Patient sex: M
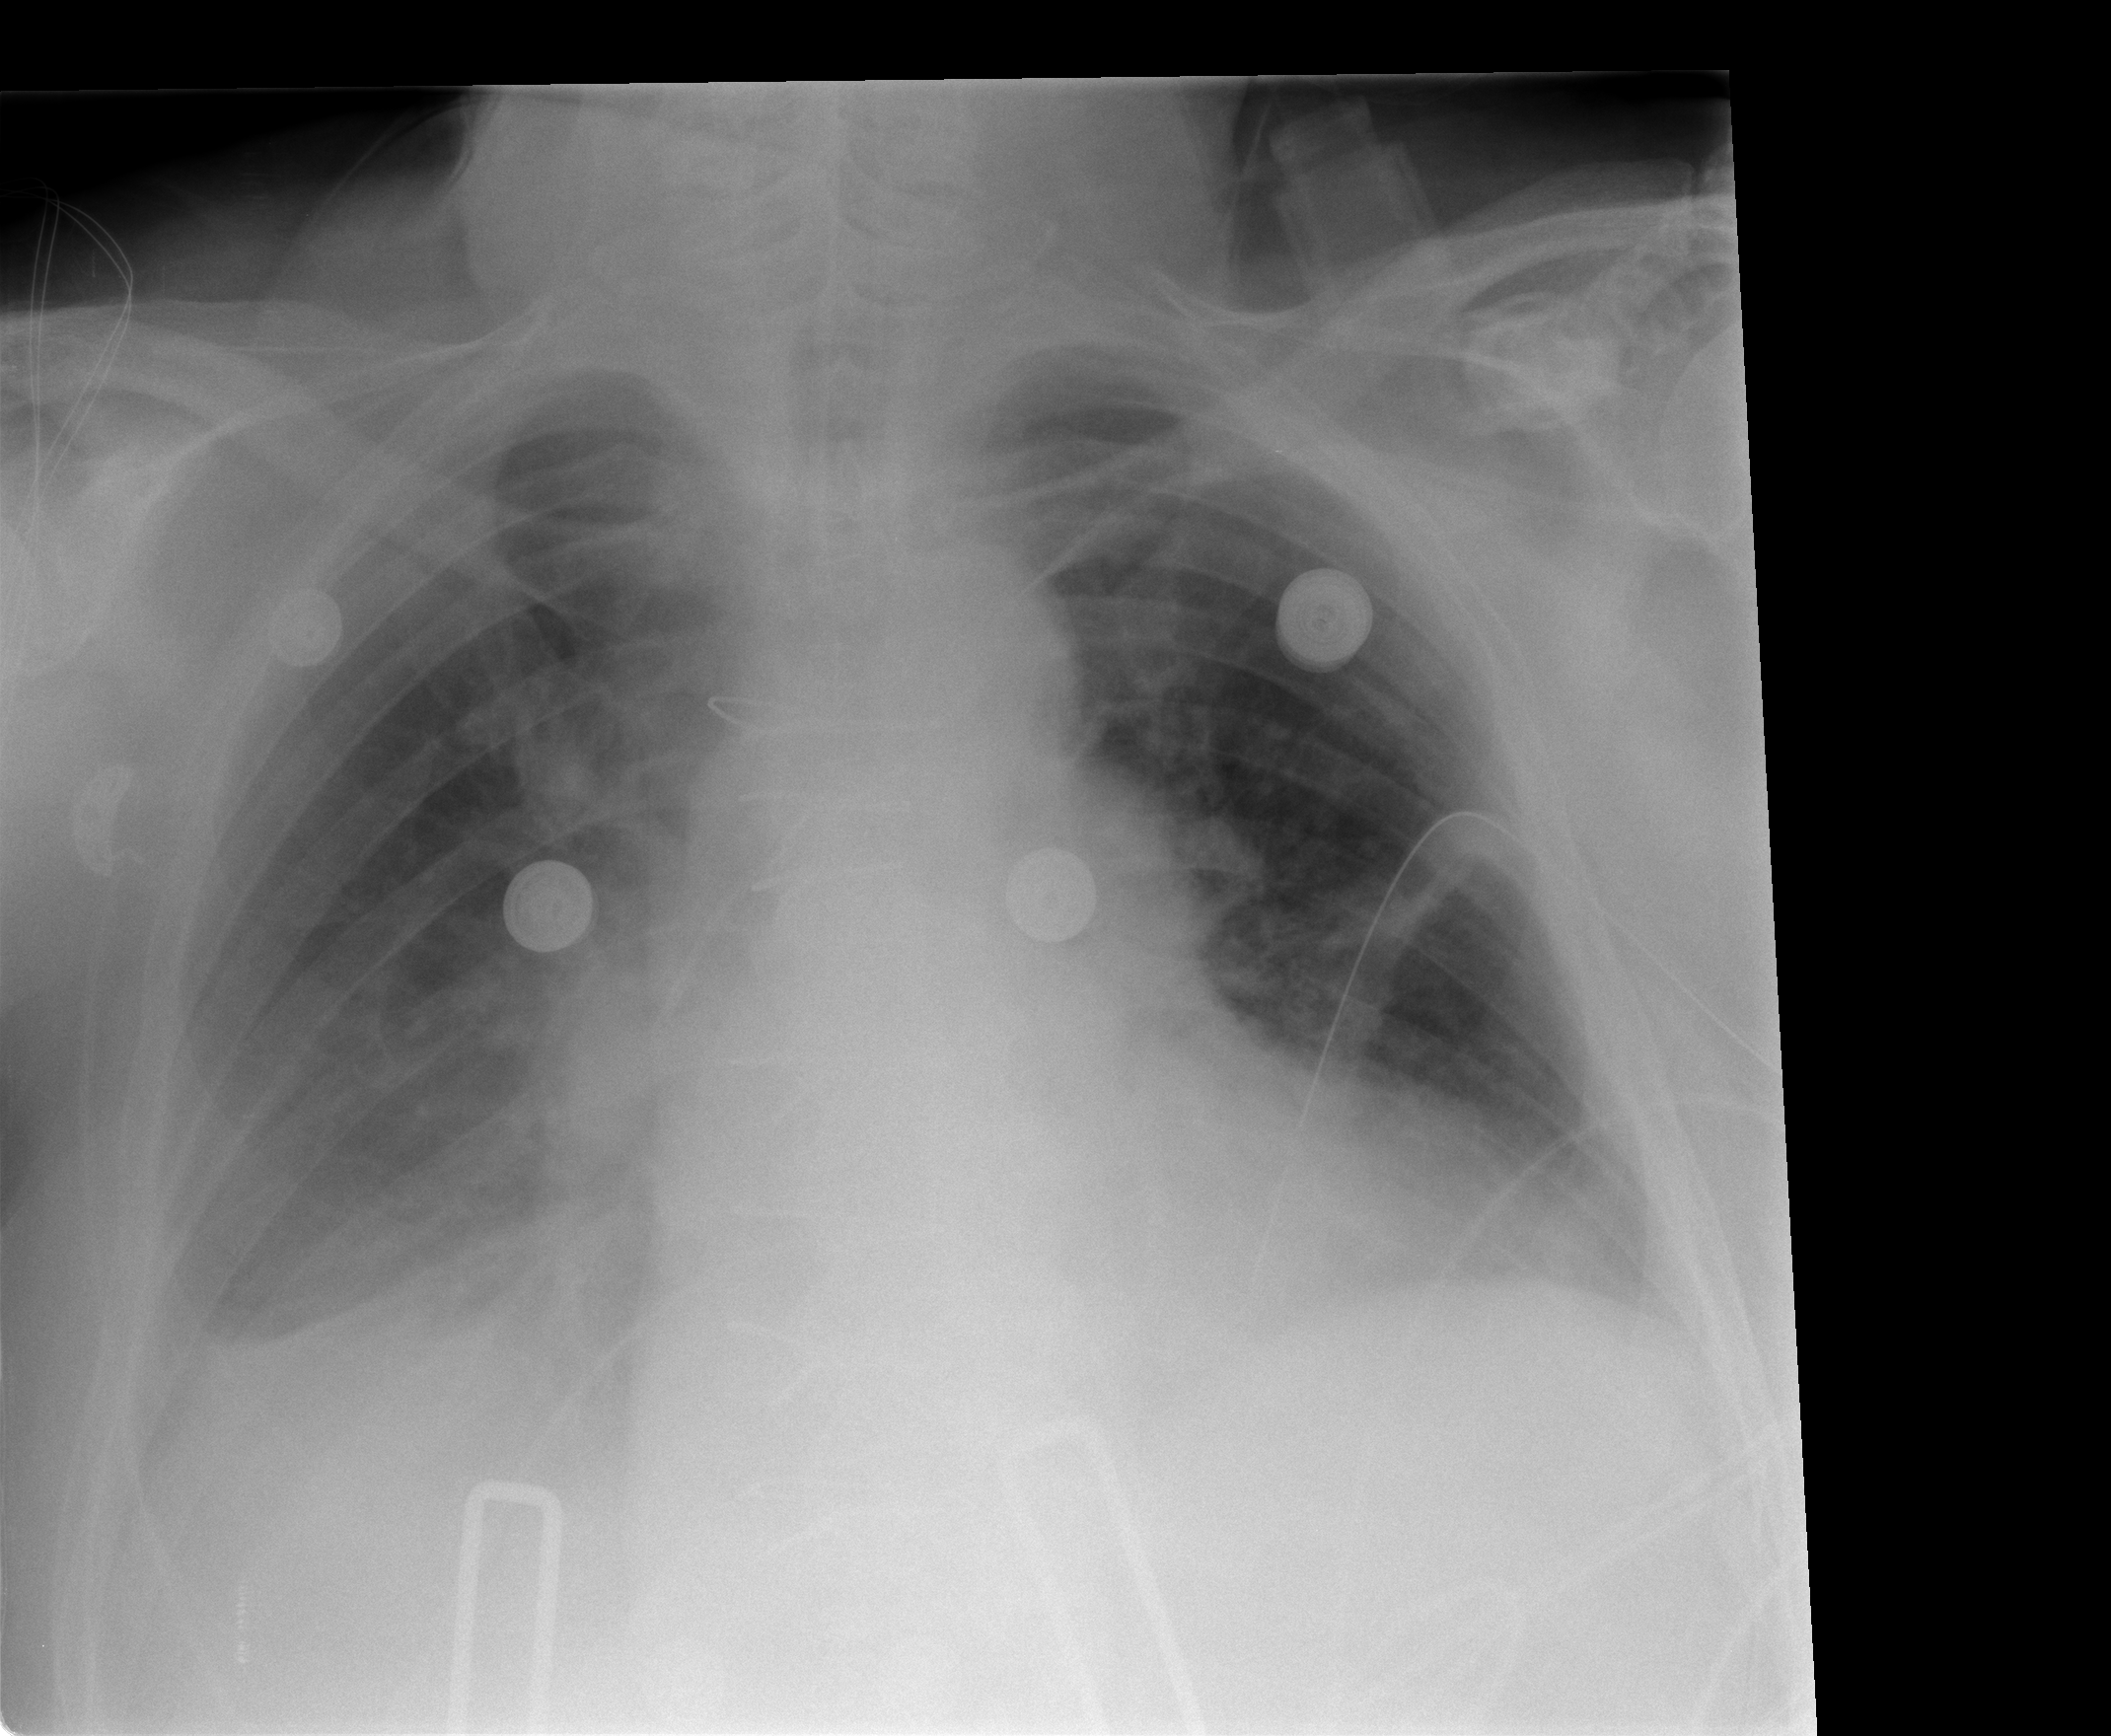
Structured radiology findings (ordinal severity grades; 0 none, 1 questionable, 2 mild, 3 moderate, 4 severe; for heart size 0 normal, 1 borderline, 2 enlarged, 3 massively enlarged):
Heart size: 2
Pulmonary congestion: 2
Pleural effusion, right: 2
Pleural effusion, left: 1
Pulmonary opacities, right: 0
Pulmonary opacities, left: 0
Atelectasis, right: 2
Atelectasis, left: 2